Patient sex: F
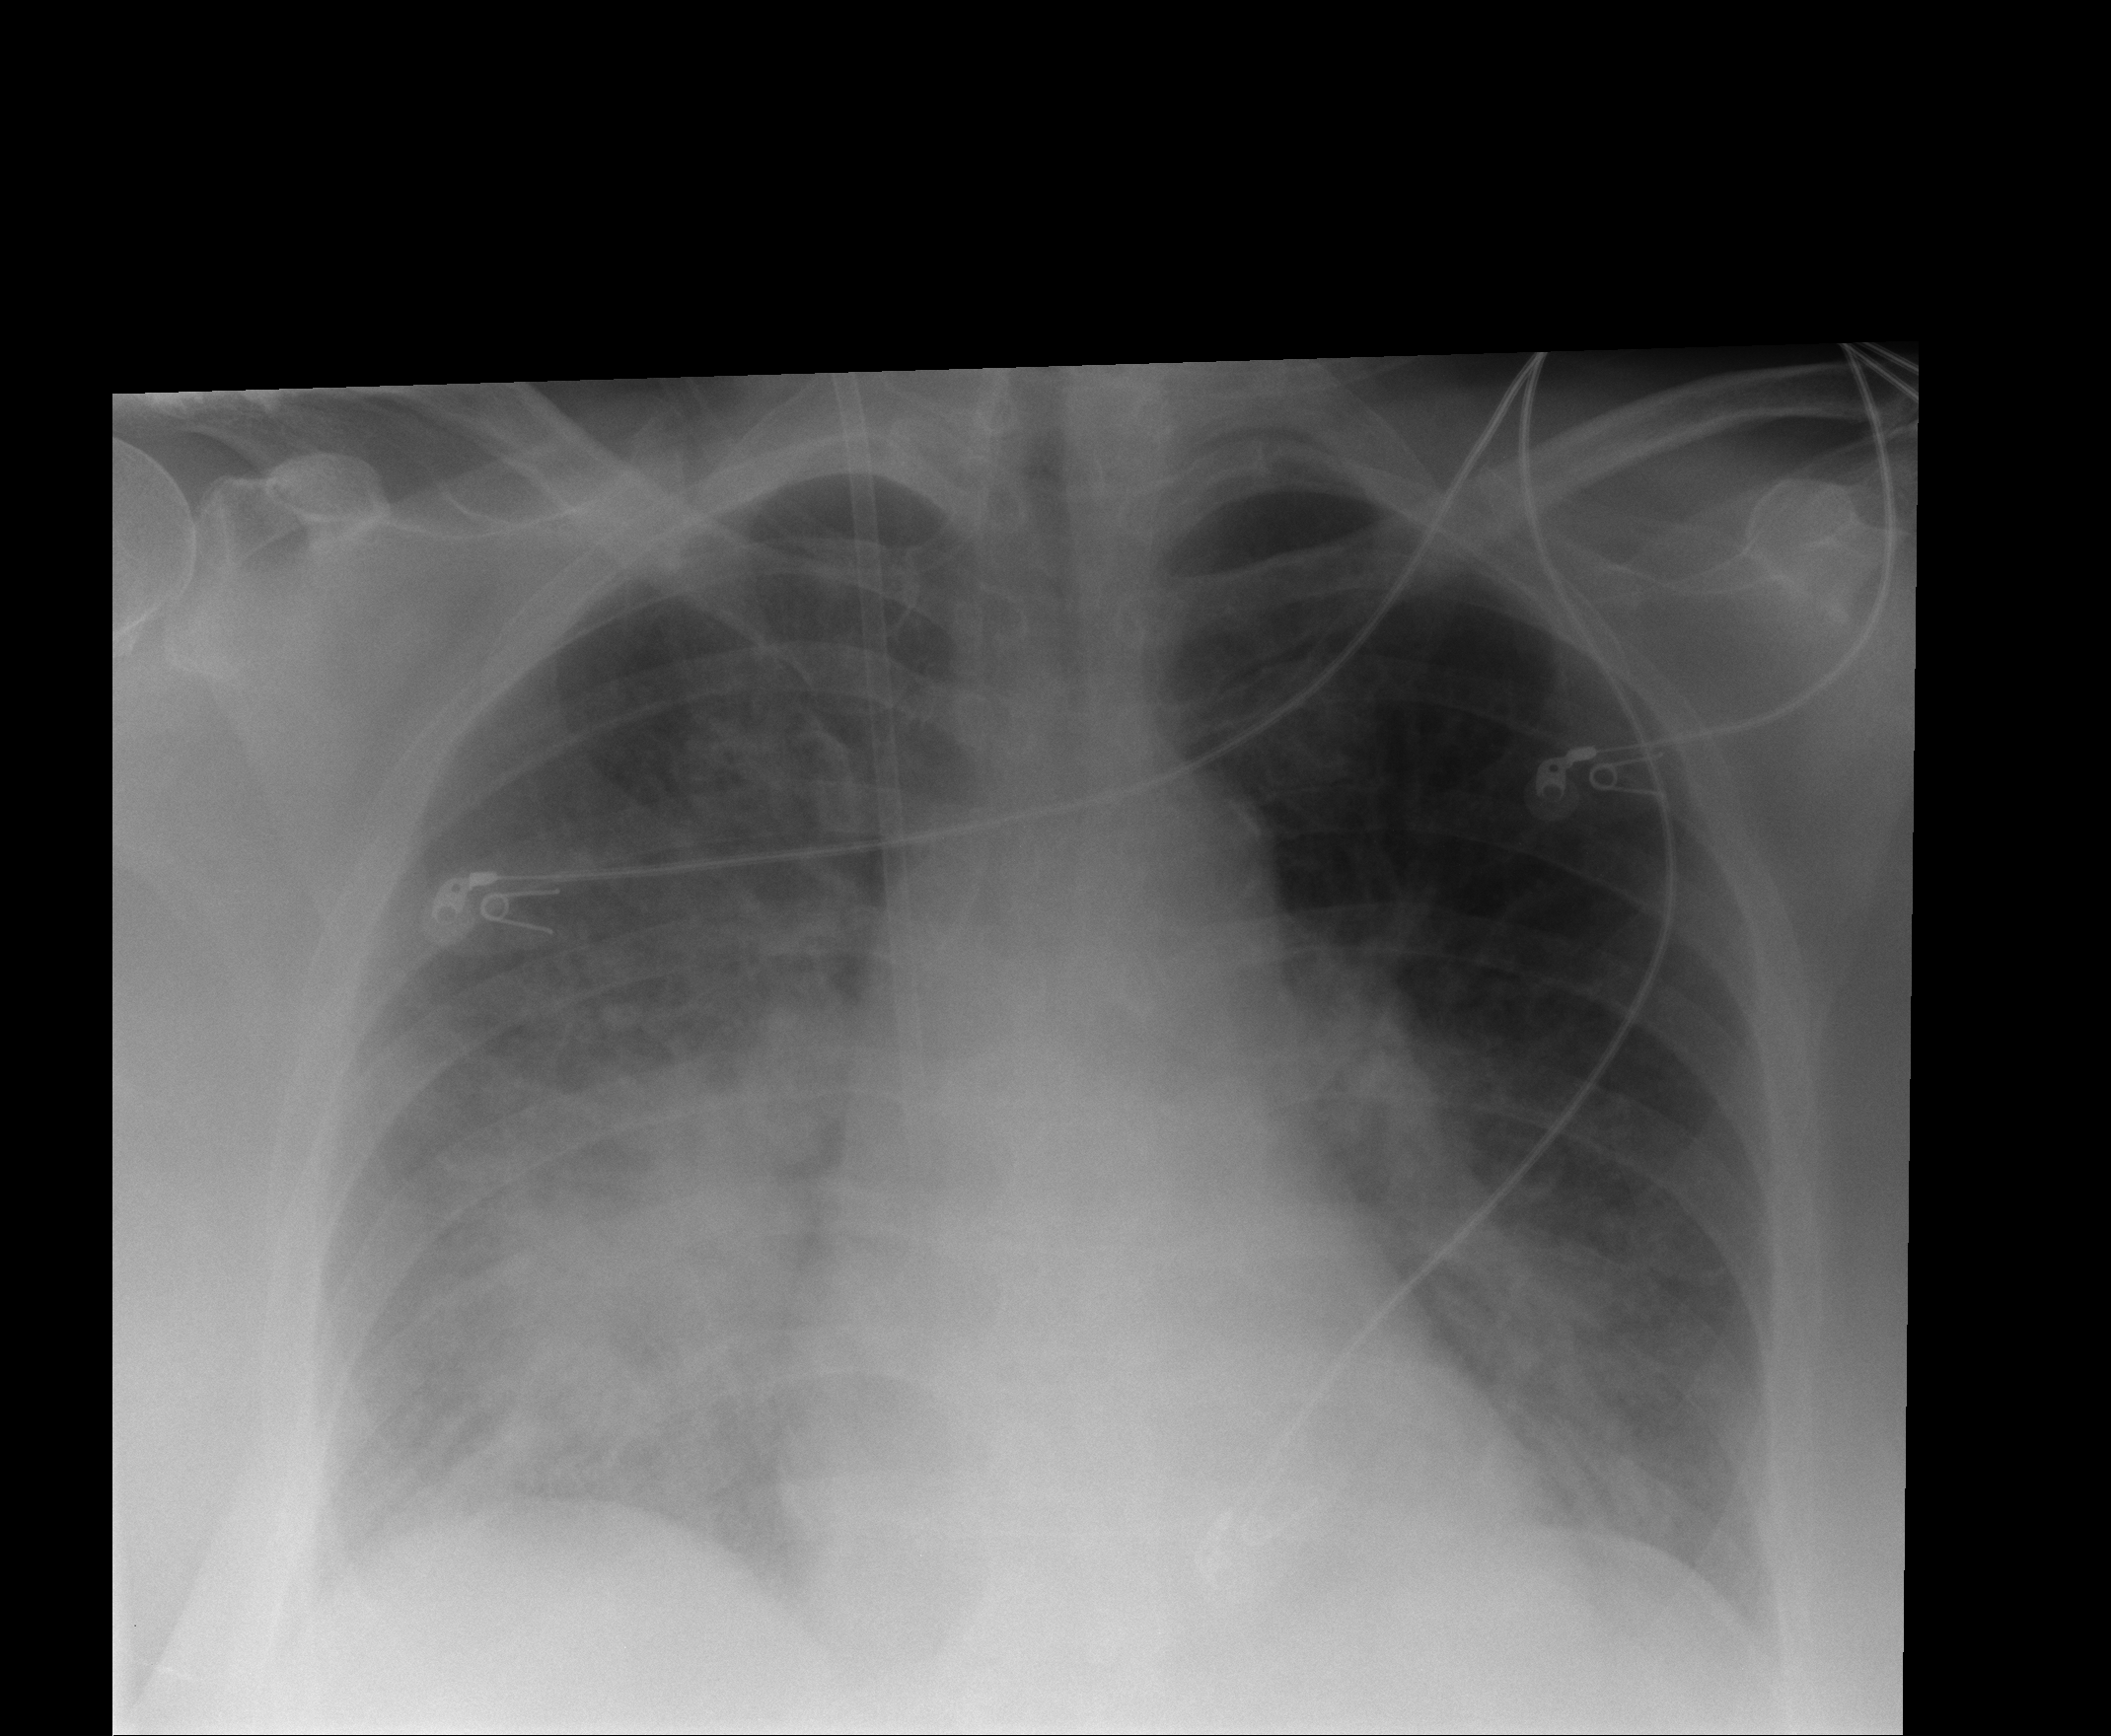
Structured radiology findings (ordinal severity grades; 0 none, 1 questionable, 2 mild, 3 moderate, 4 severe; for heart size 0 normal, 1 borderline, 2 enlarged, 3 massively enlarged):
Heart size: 1
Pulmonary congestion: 3
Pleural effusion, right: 2
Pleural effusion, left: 0
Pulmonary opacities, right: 3
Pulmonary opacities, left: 2
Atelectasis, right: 3
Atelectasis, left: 0